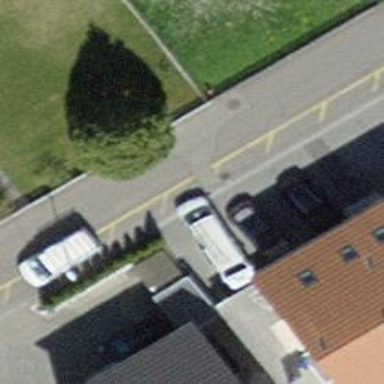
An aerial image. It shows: Residential road with asphalt surface and no sidewalks.